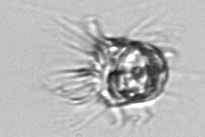
Label: Leegaardiella_ovalis